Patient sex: M
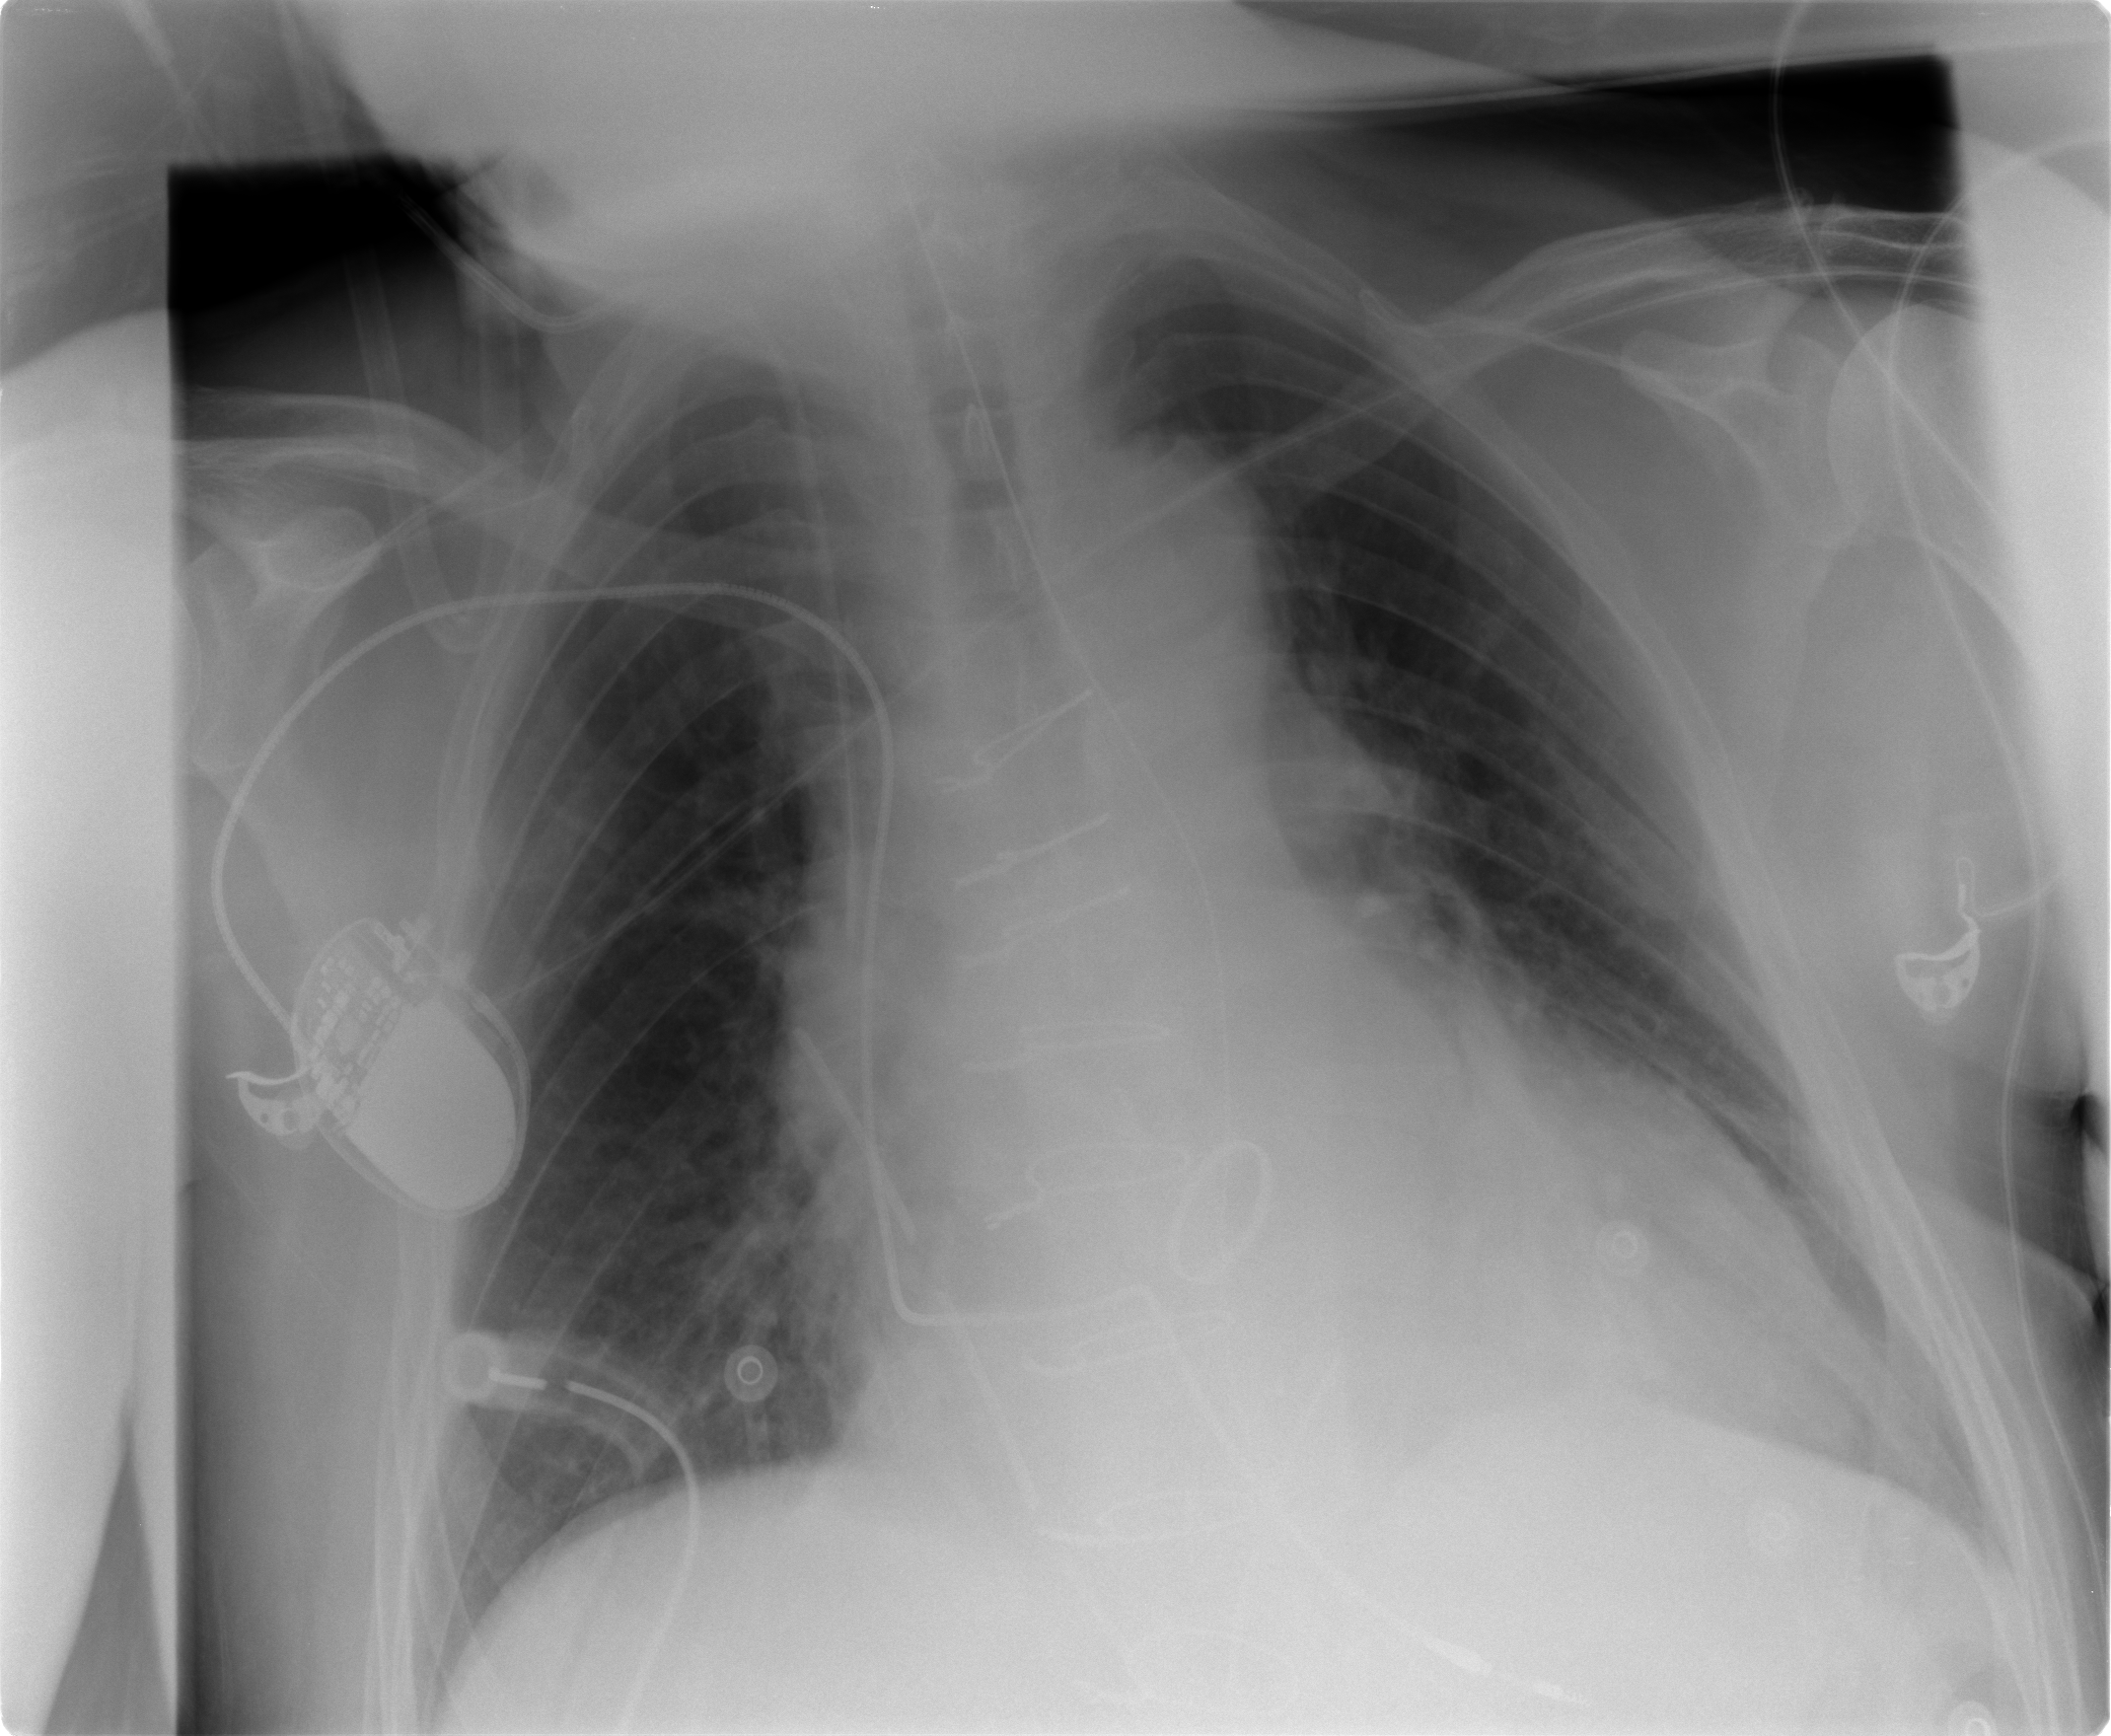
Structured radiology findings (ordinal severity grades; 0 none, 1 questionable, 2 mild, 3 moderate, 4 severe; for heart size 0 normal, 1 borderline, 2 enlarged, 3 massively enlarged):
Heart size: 2
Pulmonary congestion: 0
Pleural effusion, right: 0
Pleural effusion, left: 1
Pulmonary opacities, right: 0
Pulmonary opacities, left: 0
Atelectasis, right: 0
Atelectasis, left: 1